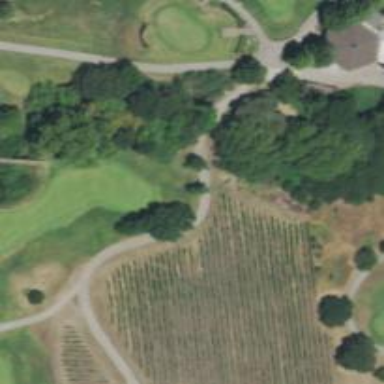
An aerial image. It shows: Footway path at Eagle Vines Golf Course.